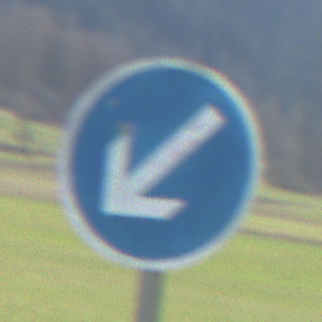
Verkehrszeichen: VorgeschriebeneVorbeifahrtLinks
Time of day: MorningAfternoon
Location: Outdoor (Nature)
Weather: PartlyCloudy
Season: NotSpecified
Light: Natural